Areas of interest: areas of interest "Transportation stations"
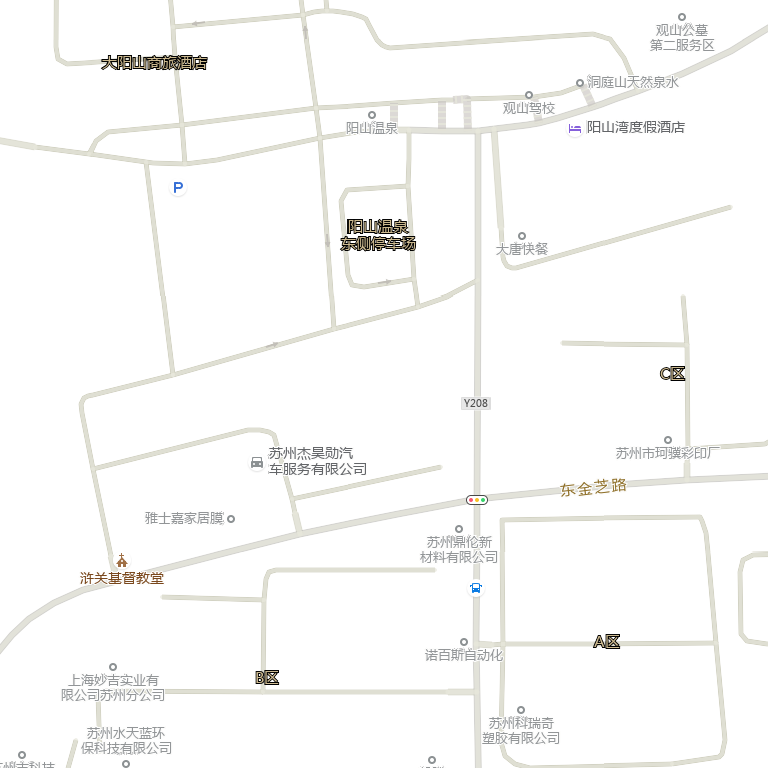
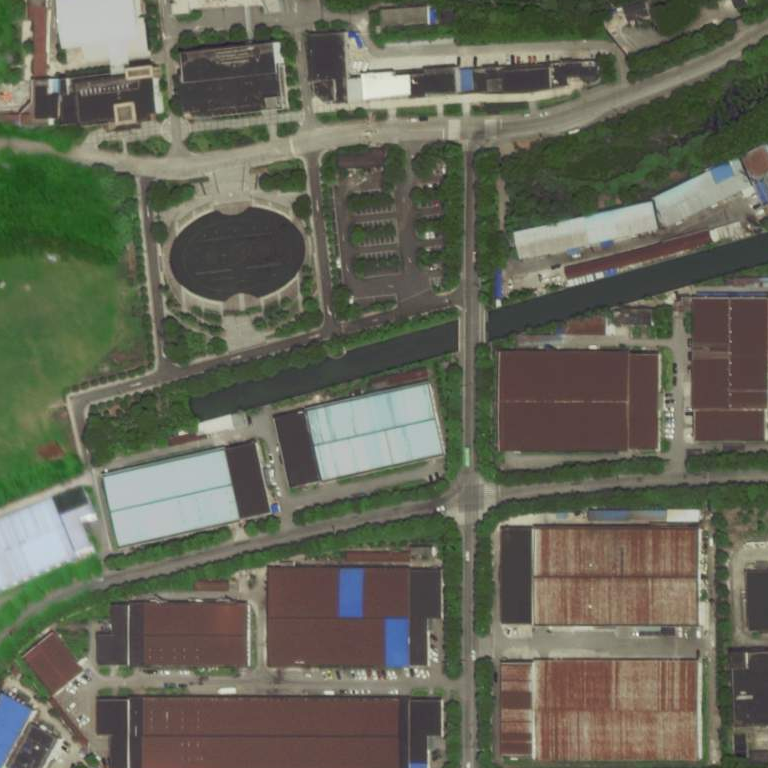